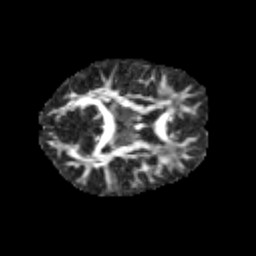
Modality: FA
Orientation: axial
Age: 12
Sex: male
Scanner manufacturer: siemens
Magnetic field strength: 3 T
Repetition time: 3.8 s
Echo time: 0.07 s